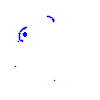
Particle: proton